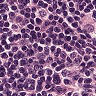
Metastatic tissue present: yes